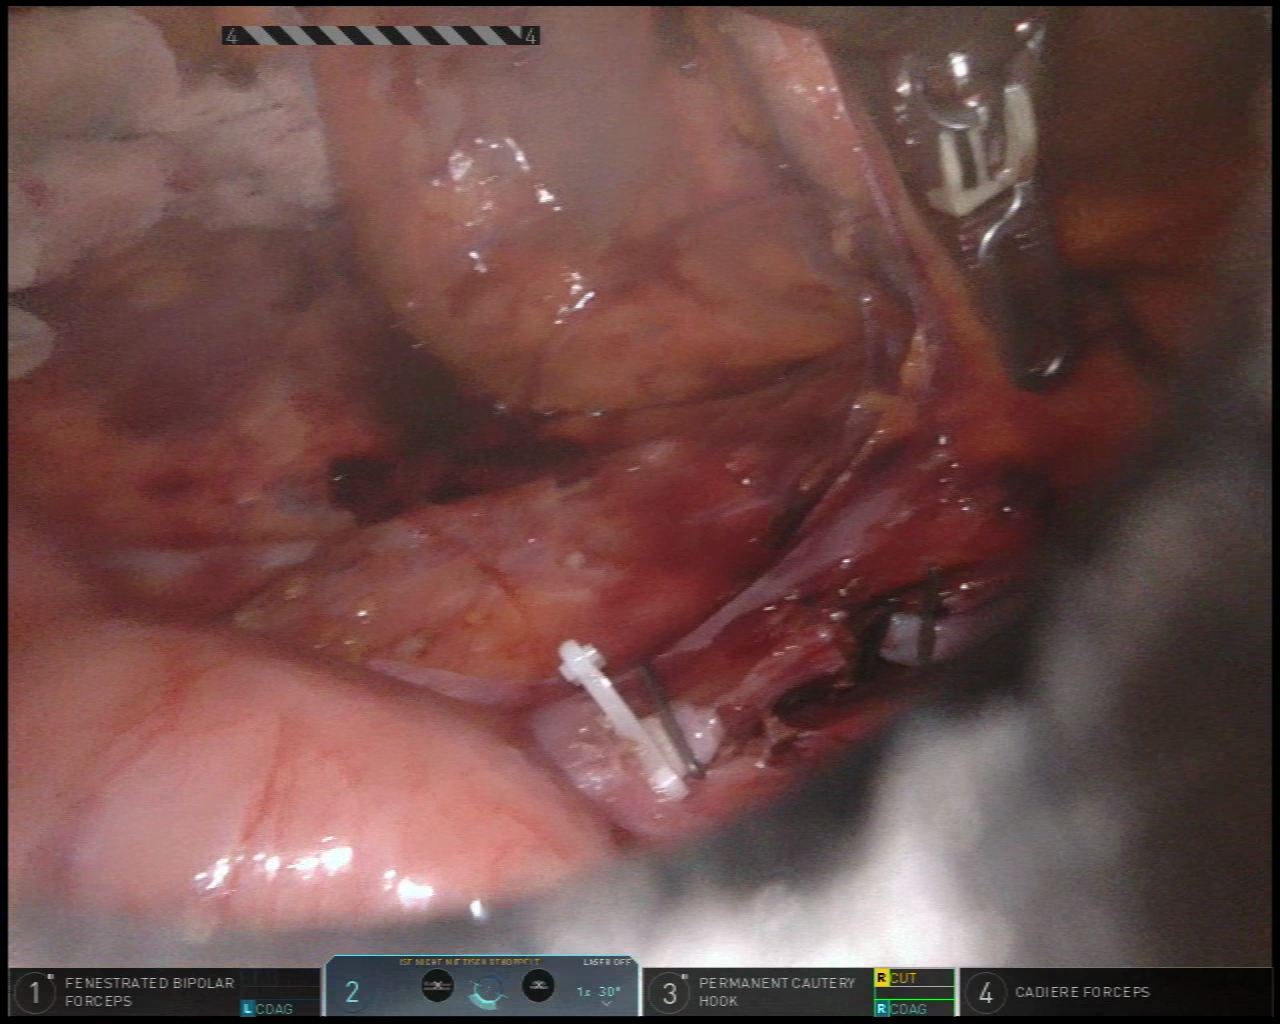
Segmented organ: small_intestine
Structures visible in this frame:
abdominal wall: no
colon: no
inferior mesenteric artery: yes
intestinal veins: no
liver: no
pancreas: no
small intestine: yes
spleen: no
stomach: no
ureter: no
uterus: no
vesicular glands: no